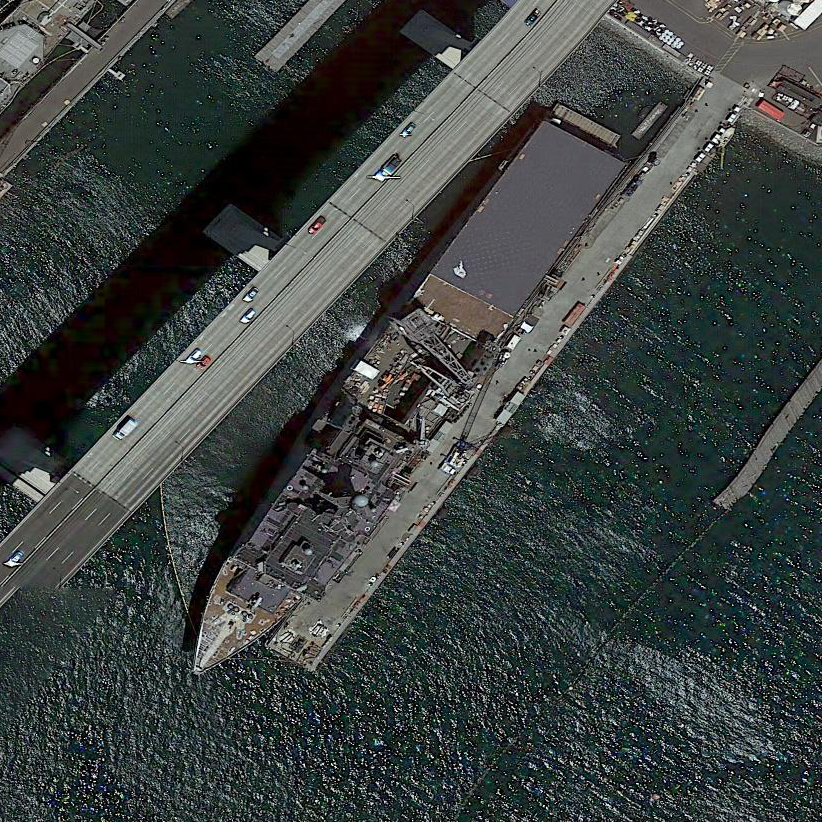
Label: combat